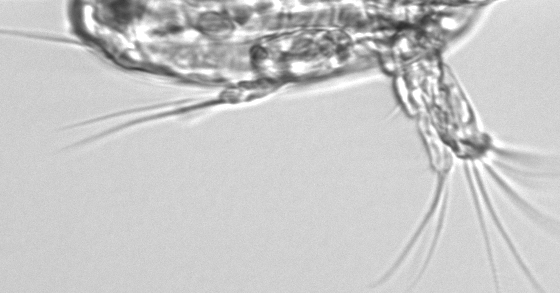
Label: Copepod_nauplii